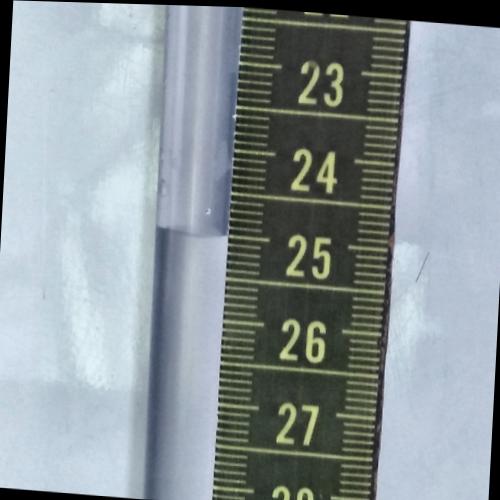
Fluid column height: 25.0 cm